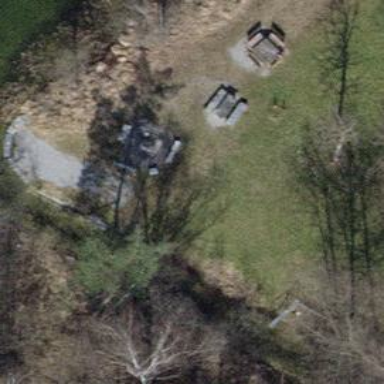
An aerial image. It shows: Picnic site with barbecue amenities available.